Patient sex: F
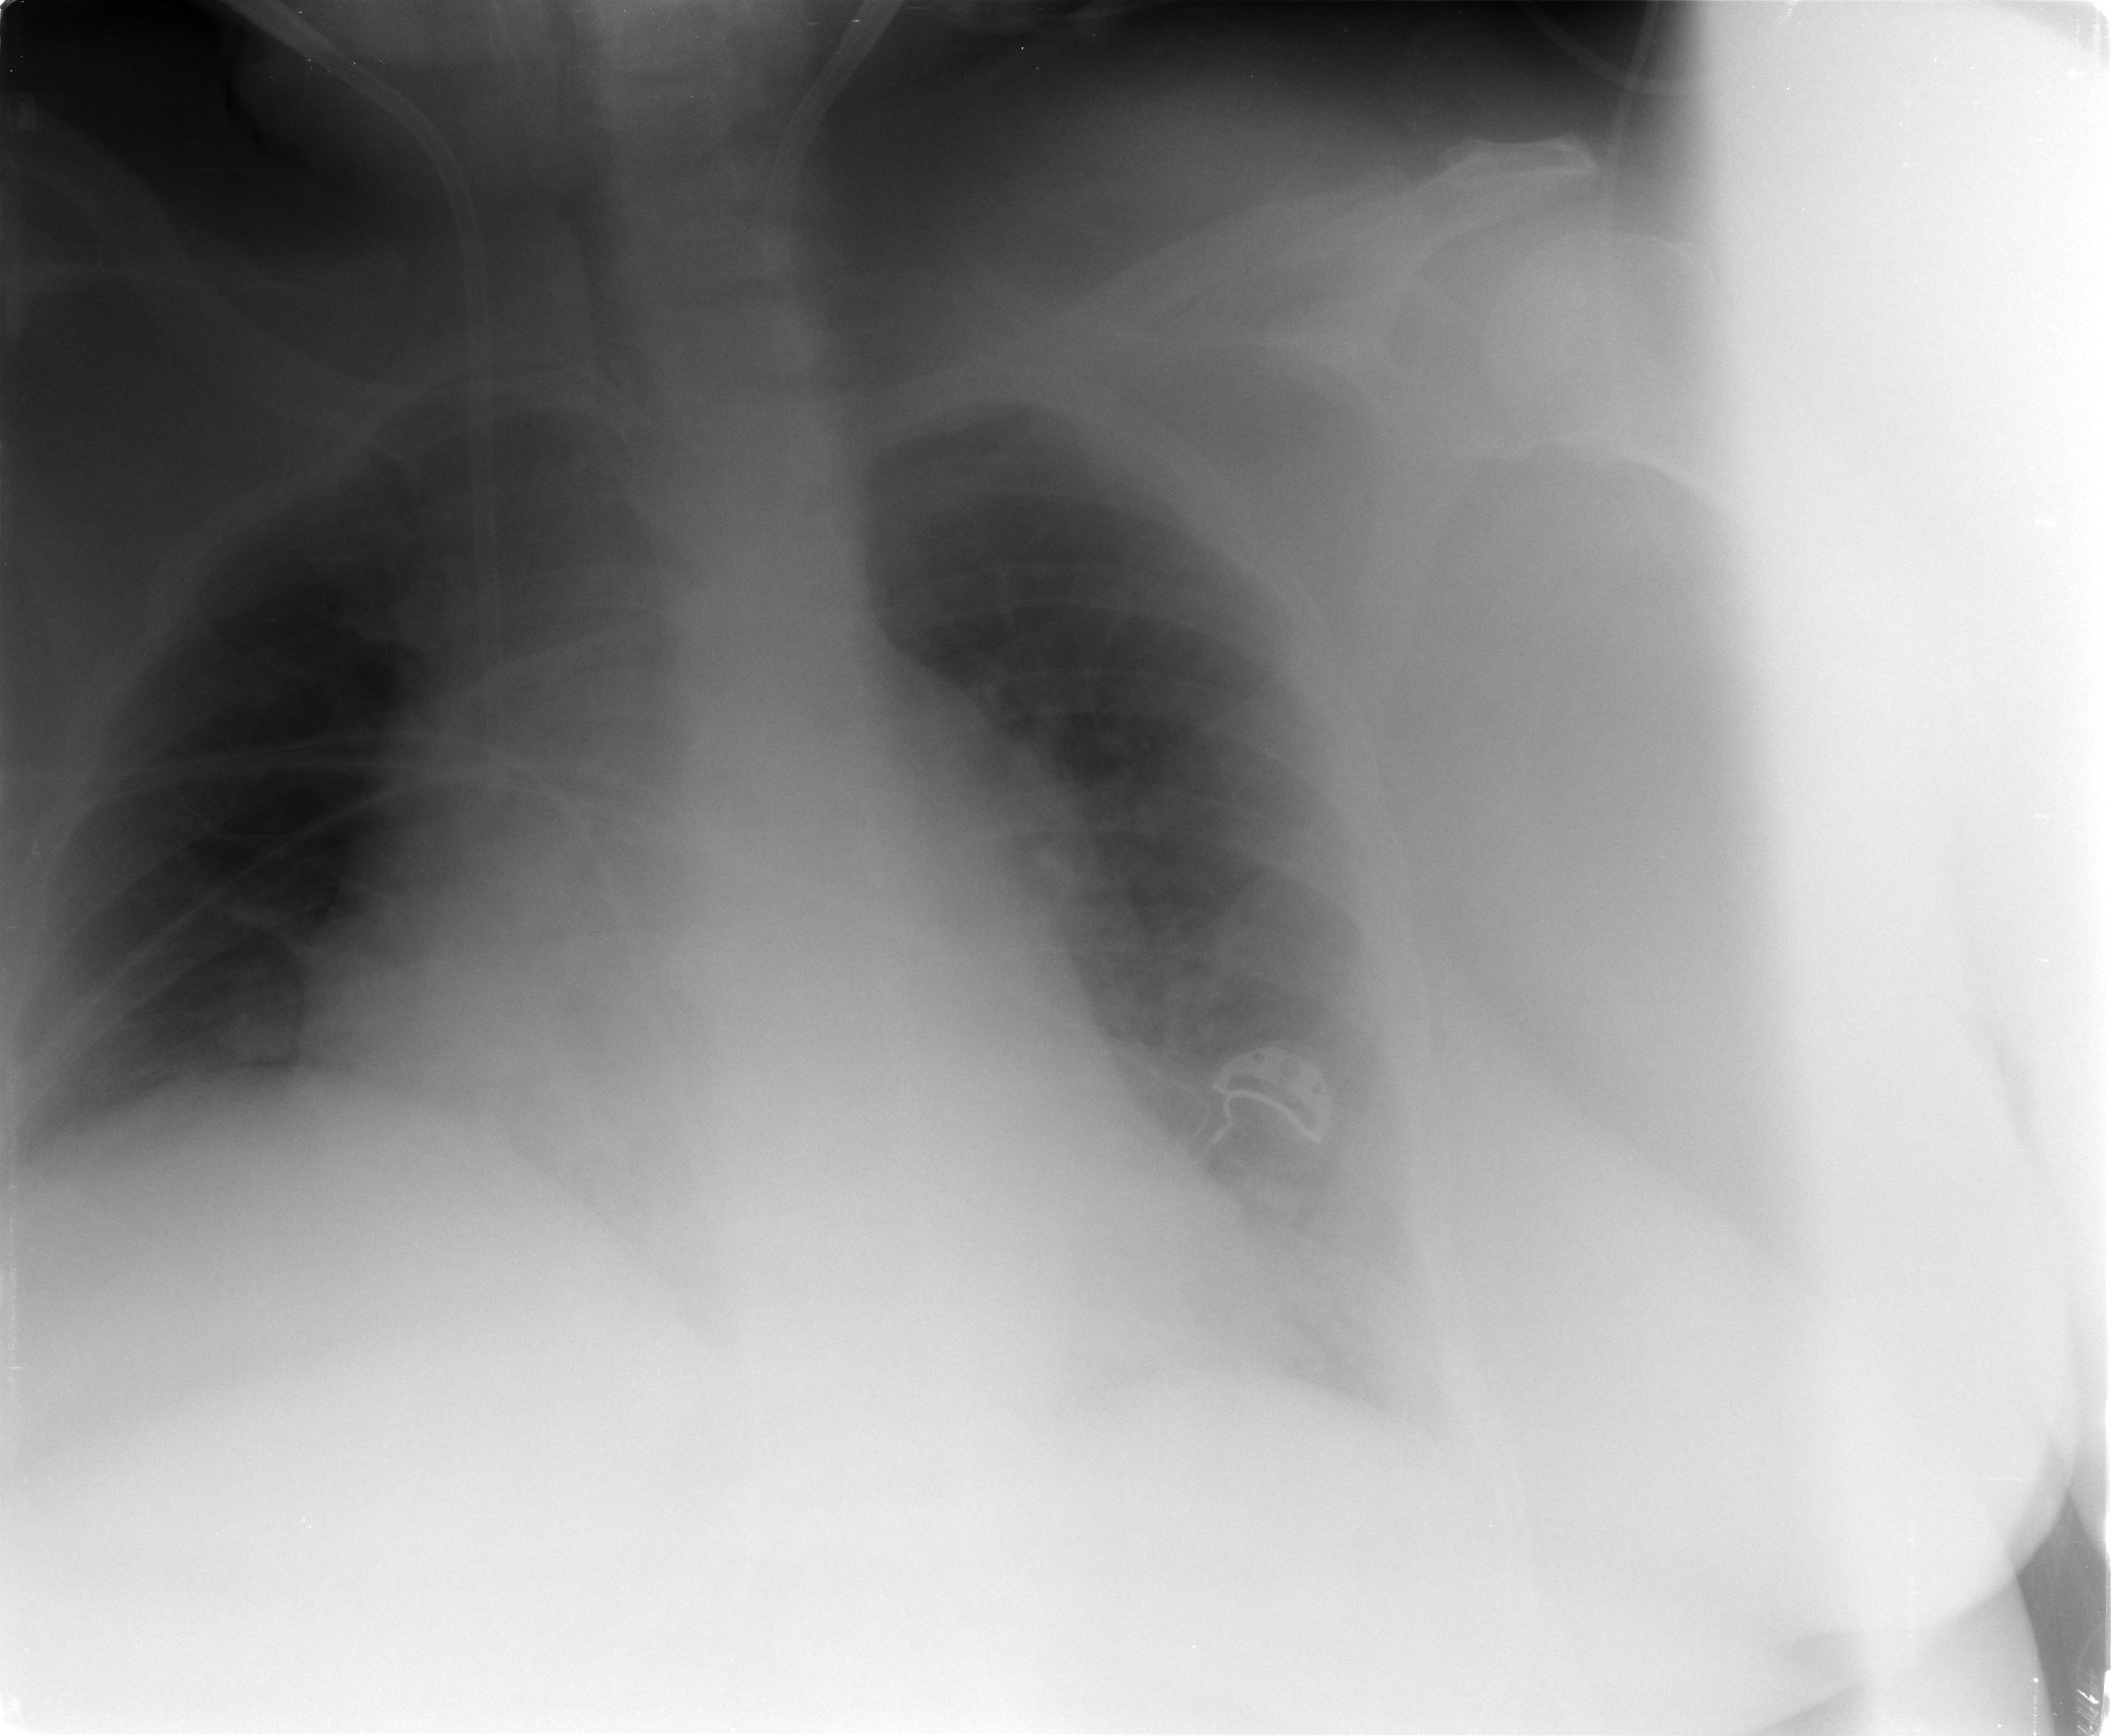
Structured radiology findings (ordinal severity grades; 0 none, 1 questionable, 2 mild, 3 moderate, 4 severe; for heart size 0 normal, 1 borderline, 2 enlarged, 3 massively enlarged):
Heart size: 2
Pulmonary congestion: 2
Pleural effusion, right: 1
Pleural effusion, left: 2
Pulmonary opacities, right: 0
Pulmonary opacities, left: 0
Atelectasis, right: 1
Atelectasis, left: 2